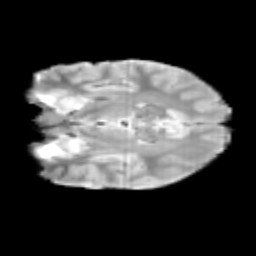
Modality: T2w
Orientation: coronal
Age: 11
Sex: male
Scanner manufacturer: siemens
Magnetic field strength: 3 T
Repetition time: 3.8 s
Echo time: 0.07 s